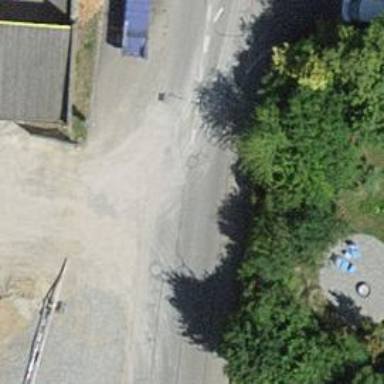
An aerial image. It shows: Bus stop with stop position for public transport.